Field crop: tomato
Growth stage: 1
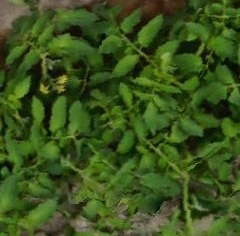
Species: tomato